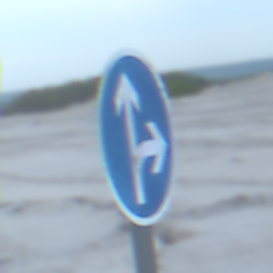
Verkehrszeichen: VorgeschriebeneFahrtrichtungGeradeausOderRechts
Umgebung: Outdoor, Beach
Tageszeit: SunriseSunset
Wetter: PartlyCloudy
Licht: Natural
Jahreszeit: NotSpecified
Kontrast: LowContrast